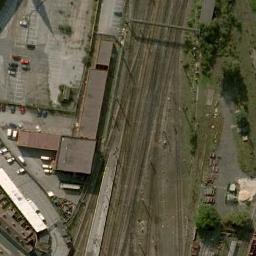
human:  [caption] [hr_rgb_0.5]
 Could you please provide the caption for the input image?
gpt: The railway is next to some trees and houses .

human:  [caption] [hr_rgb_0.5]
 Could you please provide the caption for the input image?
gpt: Several buildings of different shapes are beside the railway .

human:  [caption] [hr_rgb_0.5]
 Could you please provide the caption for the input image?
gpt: These staggered railways have a parking lot and some buildings on one side of the railways .

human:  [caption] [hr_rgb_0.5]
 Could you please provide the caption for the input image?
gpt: There are two parallel railway lines here .

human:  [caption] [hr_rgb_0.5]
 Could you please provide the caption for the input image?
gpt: There are some buildings and green trees beside the railway .